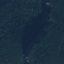
Label: Forest